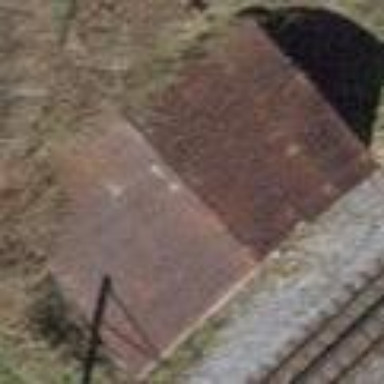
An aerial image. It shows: Shed building.